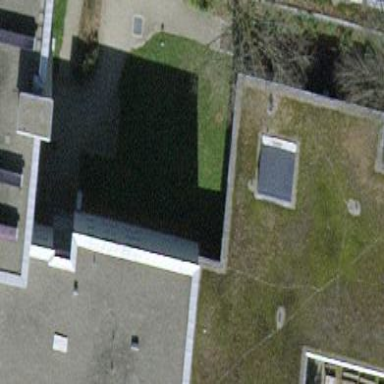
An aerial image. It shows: Kindergarten with flat roof.